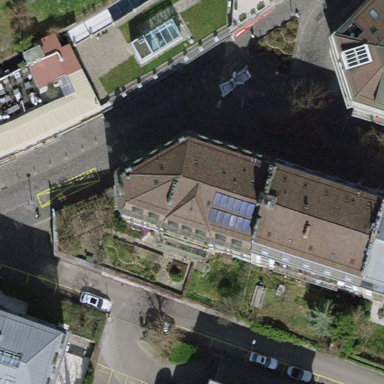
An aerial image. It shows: The apartments building with roof made of roof tiles.